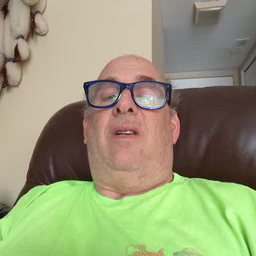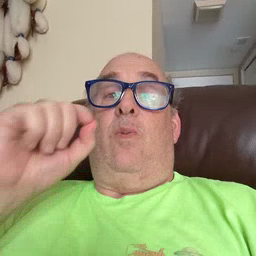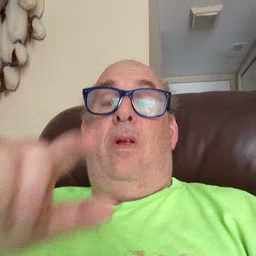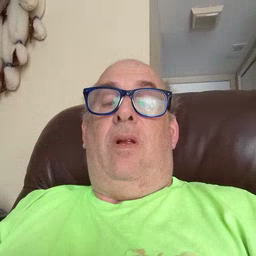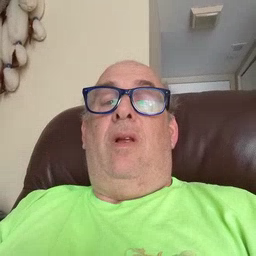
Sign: awake